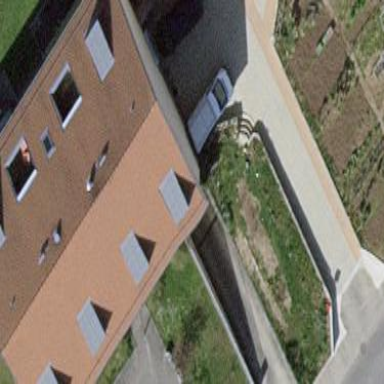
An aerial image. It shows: Image showing building with apartments.